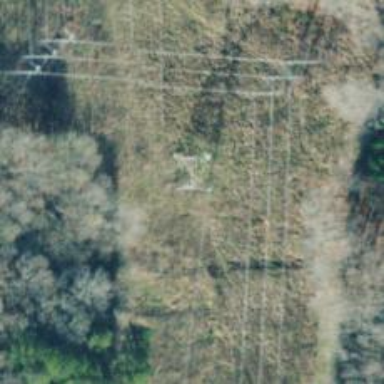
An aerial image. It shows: Lattice structure tower used for power transmission.